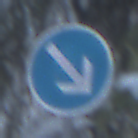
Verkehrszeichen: VorgeschriebeneVorbeifahrtRechts
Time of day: MorningAfternoon
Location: Outdoor (Nature)
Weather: Clear
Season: Winter
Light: Natural